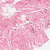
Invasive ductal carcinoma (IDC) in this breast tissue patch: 0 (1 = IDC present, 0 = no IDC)